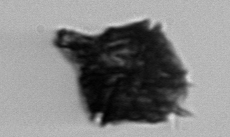
Label: Gonyaulax